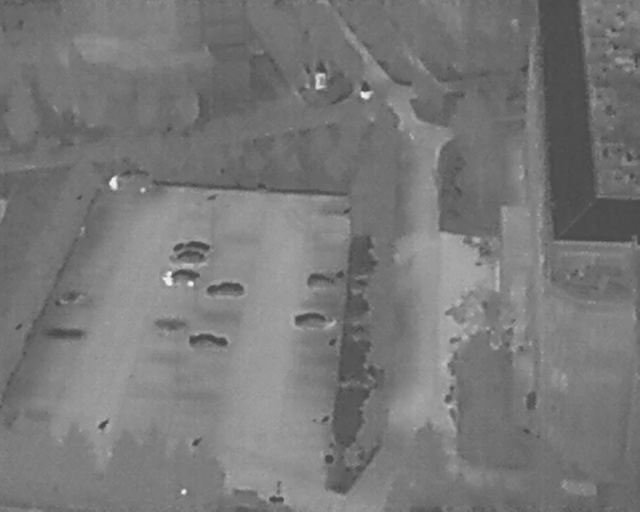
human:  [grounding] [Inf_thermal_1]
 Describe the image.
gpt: In the satellite image, there is  <ref>4 small car </ref> <box>[[47, 58, 50, 66, 176], [31, 62, 33, 70, 2], [34, 52, 36, 60, 2], [48, 51, 51, 57, 2]]</box> located at center,  <ref>3 small car </ref> <box>[[26, 50, 29, 58, 2], [28, 46, 30, 54, 2], [28, 44, 31, 51, 2]]</box> located at left.